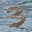
Label: 3